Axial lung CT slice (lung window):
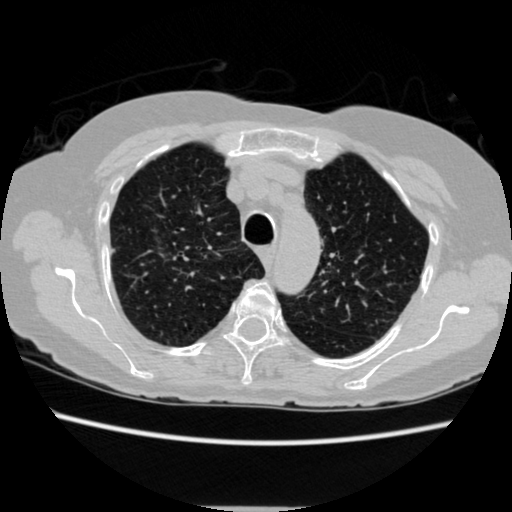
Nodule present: no